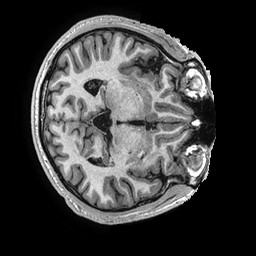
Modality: T1w
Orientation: axial
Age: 28
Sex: male
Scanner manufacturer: ge
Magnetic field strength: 3 T
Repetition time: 0.006952 s
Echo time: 0.00292 s